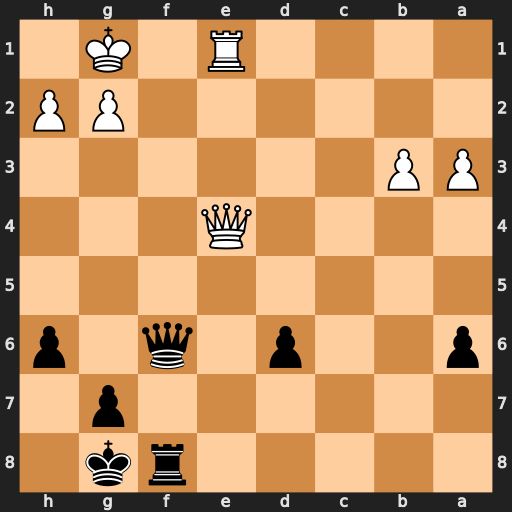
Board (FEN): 5rk1/6p1/p2p1q1p/8/4Q3/PP6/6PP/4R1K1
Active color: b
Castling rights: -
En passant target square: -
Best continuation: Qf2+ Kh1 Qf1+ Rxf1 Rxf1#